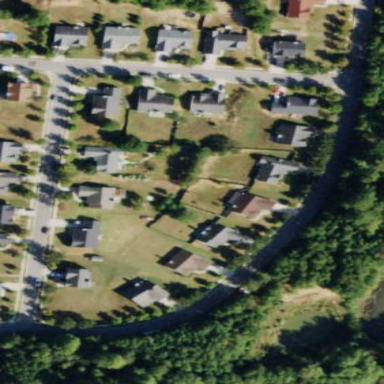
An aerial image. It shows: Sidewalk along the footway.